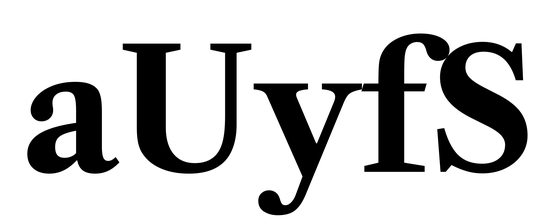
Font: LibreCaslonText_Bold